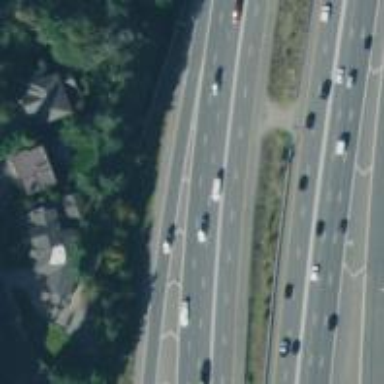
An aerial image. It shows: Motorway.